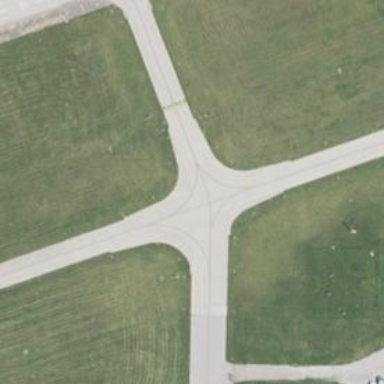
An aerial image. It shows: View of taxiway at the airport.